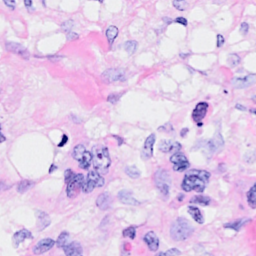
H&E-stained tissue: Breast